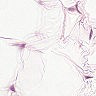
Metastatic tissue present: no